Question: I'm trying to generate a ggplot only C.D.F. plot for some of my data. I am also looking to be able to plot an arbitrary number of percentiles as points on top. I have a solution that works for adding a single point to my curve but fails for multiple values.
This works for plotting one percentile value
'''
TestDf <- as.data.frame(rnorm(1000))
names(TestDf) <- c("Values")
percentiles <- c(0.5)
ggplot(data = TestDf, aes(x = Values)) +
stat_ecdf() +
geom_point(aes(x = quantile(TestDf$Values, percentiles),
y = percentiles))
'''

However this fails
'''
TestDf <- as.data.frame(rnorm(1000))
names(TestDf) <- c("Values")
percentiles <- c(0.25,0.5,0.75)
ggplot(data = TestDf, aes(x = Values)) +
stat_ecdf() +
geom_point(aes(x = quantile(TestDf$Values, percentiles),
y = percentiles))
'''
With error
> Error: Aesthetics must be either length 1 or the same as the data (1000): x, y
How can I add an arbitrary number of points to a 'stat_ecdf()' plot?
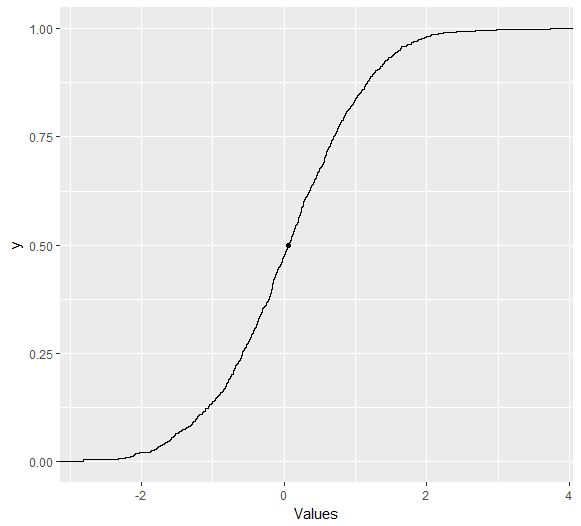
Answer: You need to define a new dataset, outside of the aesthetics. 'aes' refers to the original dataframe that you used for making the CDF (in the original 'ggplot' argument).
'''
ggplot(data = TestDf, aes(x = Values)) +
stat_ecdf() +
geom_point(data = data.frame(x=quantile(TestDf$Values, percentiles),
y=percentiles), aes(x=x, y=y))
'''